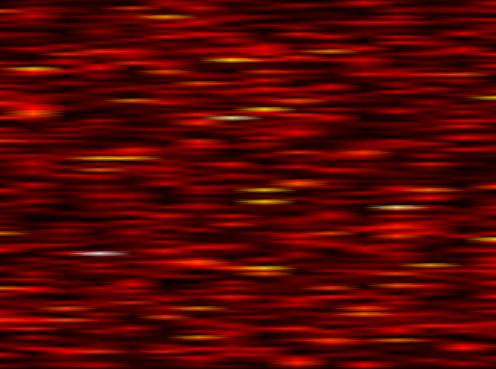
Label: WOLA